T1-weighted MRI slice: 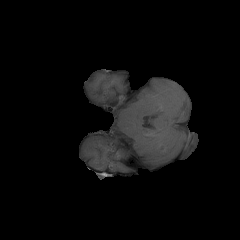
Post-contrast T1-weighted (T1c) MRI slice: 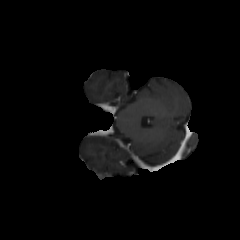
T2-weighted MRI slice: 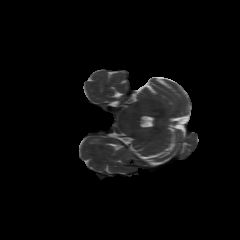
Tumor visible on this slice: no